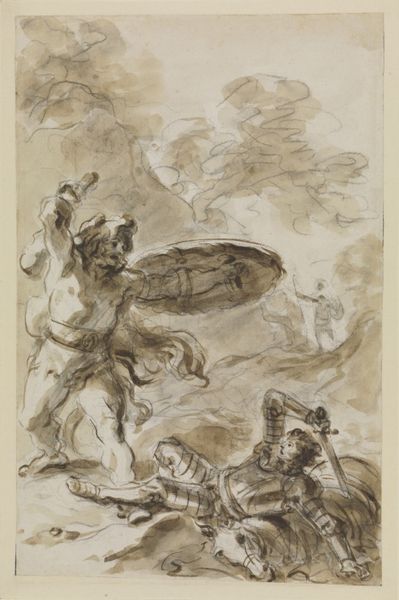
Titel: Das Traumgesicht des Ruggiero: Bradamante wird von einem Riesen im Kampf zu Boden geworfen
Künstler: Jean-Honoré Fragonard
Standort: Karlsruhe
Institution: Staatliche Kunsthalle Karlsruhe
Schlagwörter: akt, angriff, baum, berg, feuer, fuß, gott, hand, held, himmel, kampf, kopf, kämpfer, mann, nackt, rubens, weiß, wolken, aquarell, bäume, landschaft, menschen, ocker, bewegung, braun, frau, grau, haar, hintergrund, kreide, männer, schwarz, skizze, vordergrund, zeichnung, blick, gürtel, weg, beige, bart, arm, barock, pelz, stehen, steine, tod, trauer, natur, busch, rauch, boden, figur, haare, lange haare, stehend, tal, wald, pferd, reiter, engel, fell, schwanz, schwung, bein, wellen, papier, liegen, studie, laufen, fels, hang, grafik, graphik, schattierungen, monochrom, sepia, angst, beobachter, brand, gewalt, krieg, schlacht, sturm, wild, soldaten, drei männer, kraft, muskeln, läufer, liegend, fallen, klinge, laviert, schild, tusche, wasserfarben, panzer, antike, barfuß, radierung, gefahr, knüppel, schilder, schwarzweiß, schwert, schwerter, uniform, waffen, soldat, dynamik, bleistift, degen, helm, entwurf, mythologie, pinsel, ritter, kämpfen, rüstung, sieg, stift, verzweiflung, brustpanzer, harnisch, ross, antik, gegner, kampfszene, niederlage, teufel, bacchus, stark, mythos, sage, dolch, fall, krieger, sturz, duell, ritterrüstung, baüme, gurt, speer, david, hohlweg, ausholen, herkules, keule, kräftig, schlagen, mystik, drama, erschlagen, stärke, gestürzt, lavierung, stürzen, bräunlich, abwehren, herakles, zweikampf, vercingetorix, löwenfell, verteidigung, kraftvoll, hauen, bedeckung, riese, barbaren, lavur, keulen, hieb, untergeben, goliath, germane, samson, unterlegen, monchrom, wilder, hüne, kraftprotz, bauernaufstand, gallier, in, scharz-weiß, niderlage, brünne, schöacht, käule, beinzeug, armpanzer, barbar, sberg, davind, samnson, harniss, rosti, unterlegn, schwetkämpfer, kaule, malen zeichnung, schuetzen